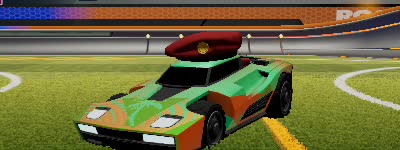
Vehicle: breakout